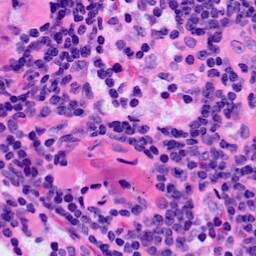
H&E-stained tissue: LymphNode